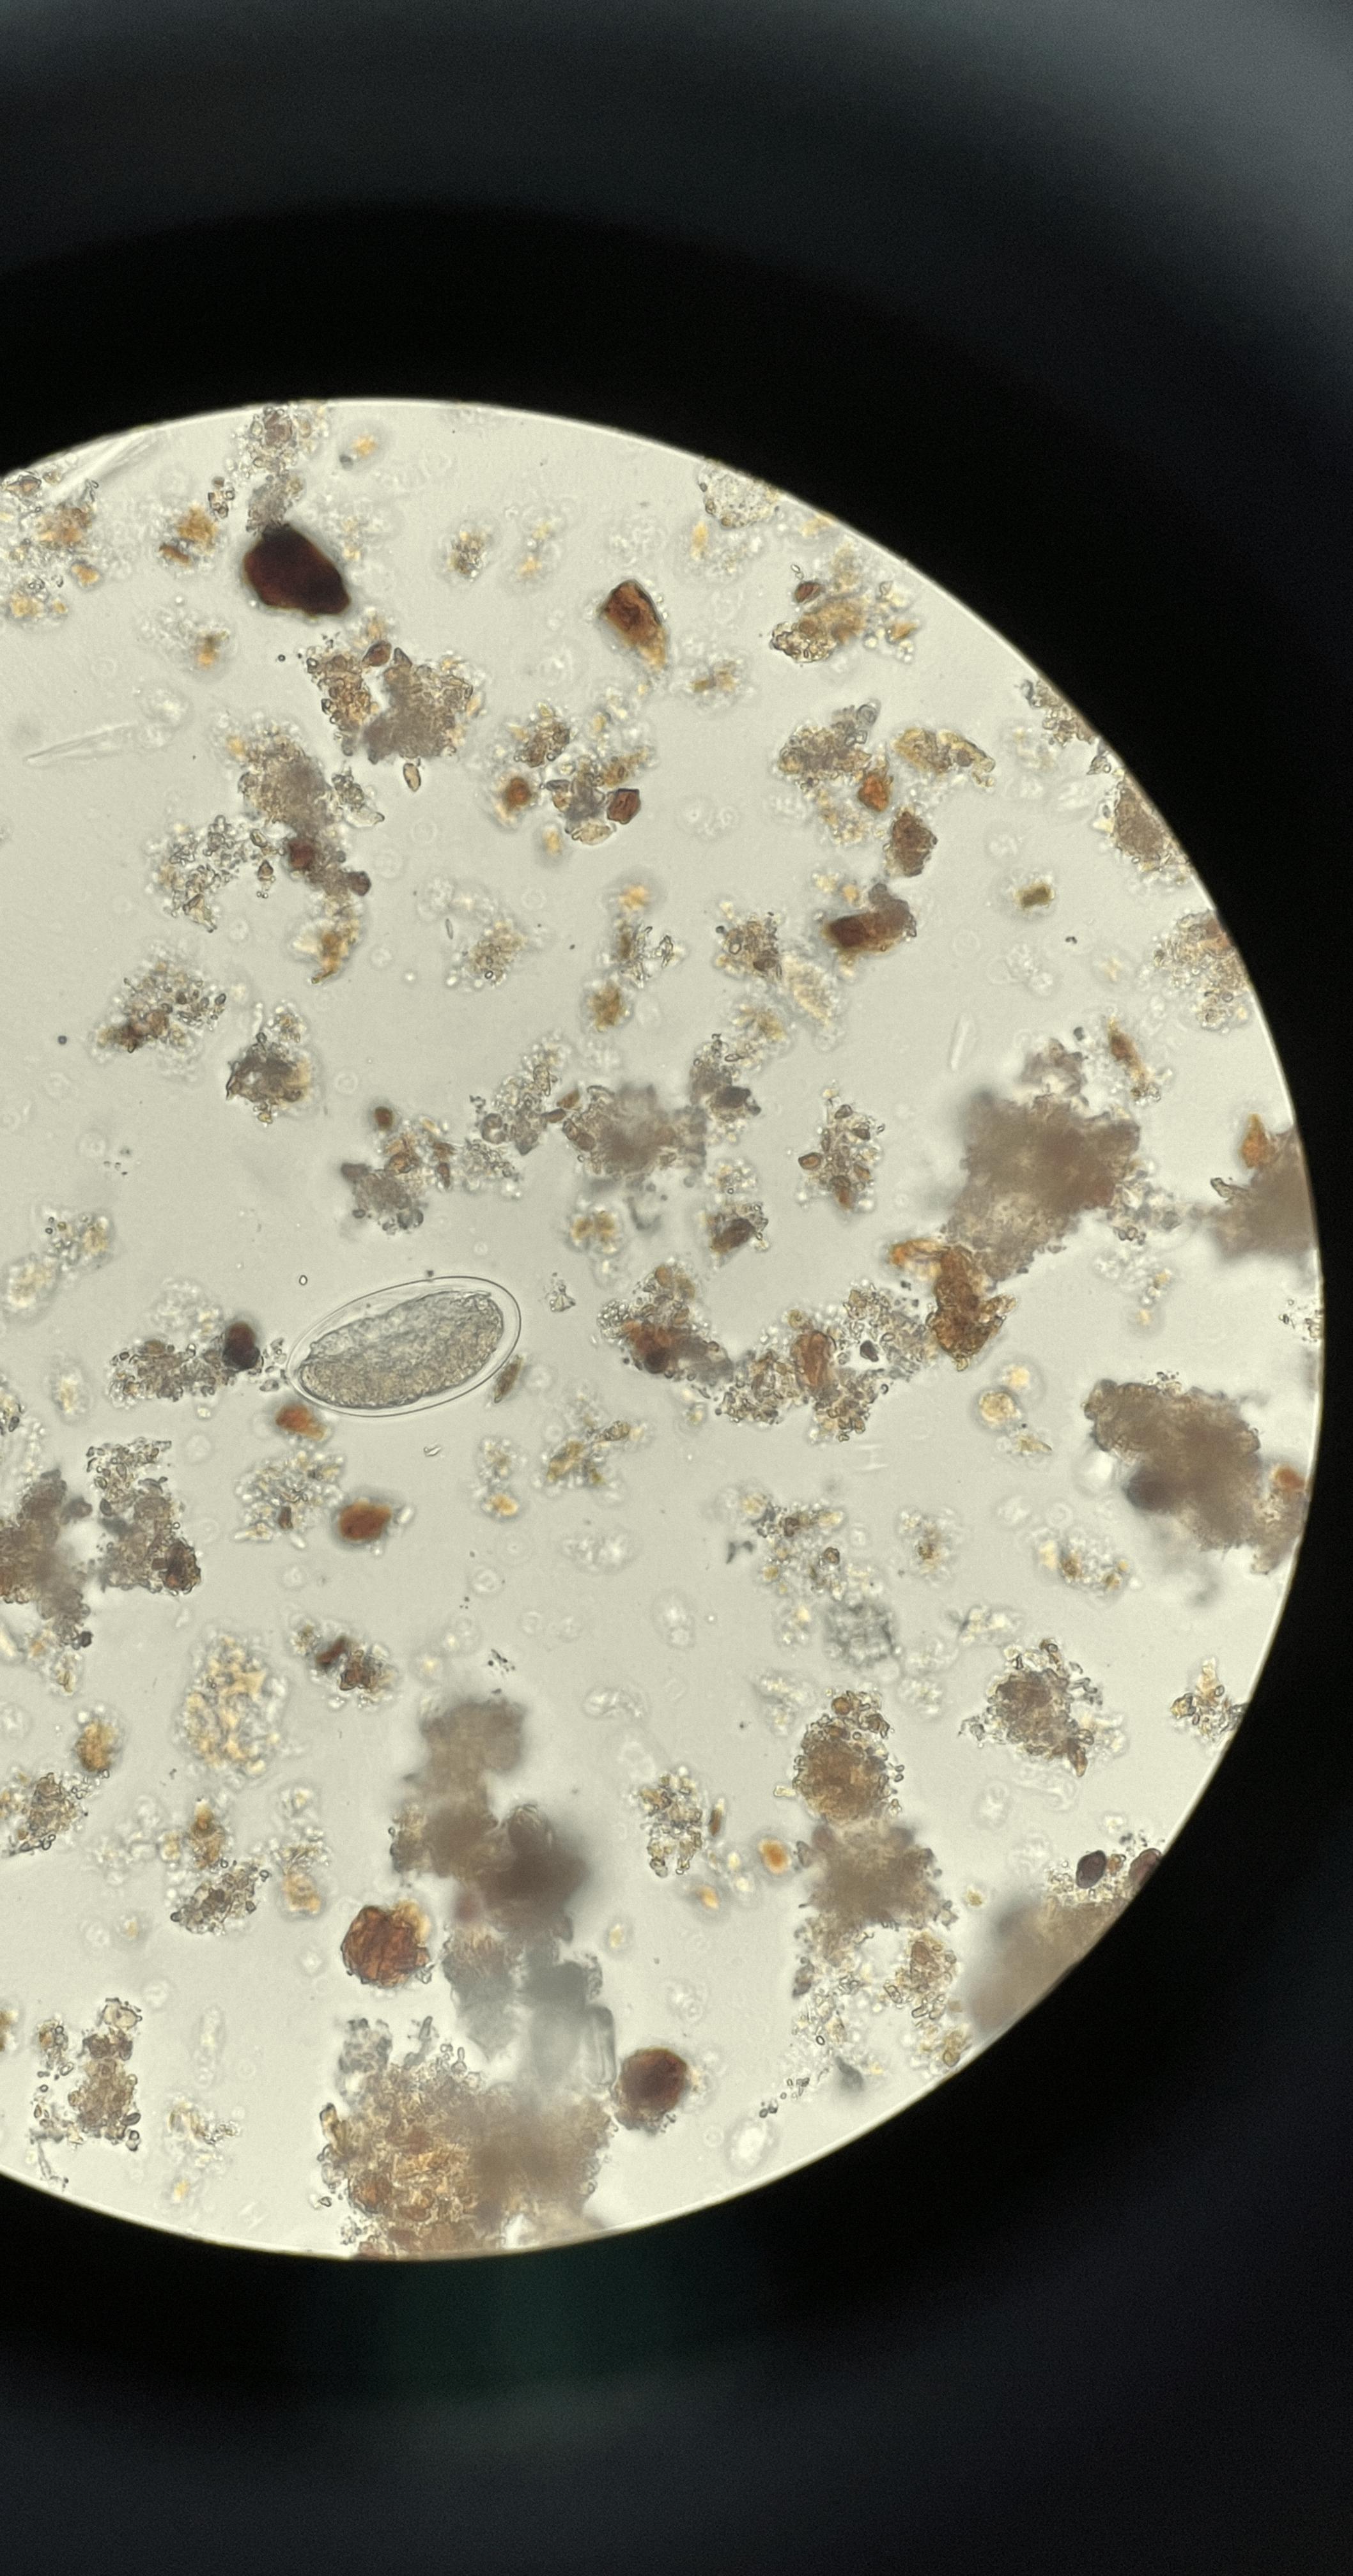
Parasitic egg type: Hookworm egg